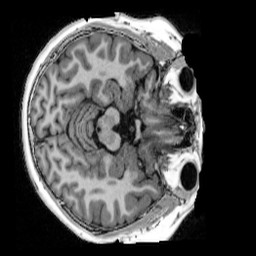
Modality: UNIT1_denoised
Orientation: axial
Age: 12
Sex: female
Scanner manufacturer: siemens
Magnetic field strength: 3 T
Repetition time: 4 s
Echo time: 0.00303 s